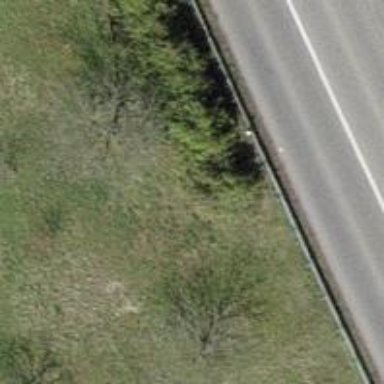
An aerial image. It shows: Hedge acting as barrier.